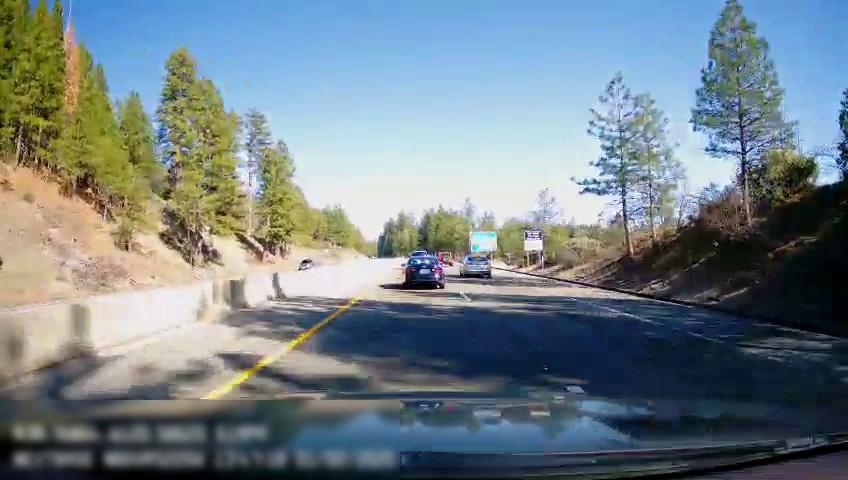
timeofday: Day
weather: Sunny
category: Drivable Space
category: Vehicles | SUV
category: Vehicles | Car
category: Vehicles | SUV
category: Vehicles | Car
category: Vehicles | Car
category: Lanes | Current Lane
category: Lanes | Current Lane
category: Lanes | Alternate Lane